Question: I'm getting back into rails after a hiatus, and ERB is not rendering as expected. I opened a view from a brand-new project, and one from an old project in both chrome and firefox. Same problem in all four permutations.
Here's _form.html.erb
'''
<%= form_for(@cat) do |f| %>
<% if @cat.errors.any? %>
<div id="error_explanation">
<h2><%= pluralize(@cat.errors.count, "error") %> prohibited this cat from being saved:</h2>
<ul>
<% @cat.errors.full_messages.each do |message| %>
<li><%= message %></li>
<% end %>
</ul>
</div>
<% end %>
<div class="field">
<%= f.label :birth_date %><br>
<%= f.date_select :birth_date %>
</div>
<div class="field">
<%= f.label :color %><br>
<%= f.text_field :color %>
</div>
<div class="field">
<%= f.label :name %><br>
<%= f.text_field :name %>
</div>
<div class="field">
<%= f.label :sex %><br>
<%= f.text_field :sex %>
</div>
<div class="field">
<%= f.label :description %><br>
<%= f.text_area :description %>
</div>
<div class="actions">
<%= f.submit %>
</div>
<% end %>
'''
And here's new.html.erb
'''
<h1>New Cat</h1>
<%= render 'form' %>
<%= link_to 'Back', cats_path %>
'''
And here's what the browser renders:

I'm running rails 4.2.1 and ruby 2.2.1, and I'm brand new to both versions.
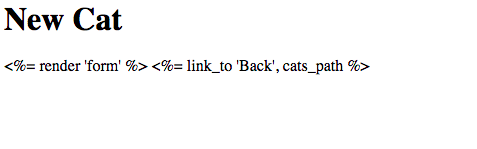
Answer: Turns out, I was opening the ERb files in the browser in the manner I'd grown accustomed to doing for HTML files (Command + O -> choose file). No wonder it was being read as HTML!
For posterity: you must navigate to your app directory in the terminal, start a rails server with "rails s", and navigate to your views from localhost:3000.